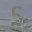
Label: 5